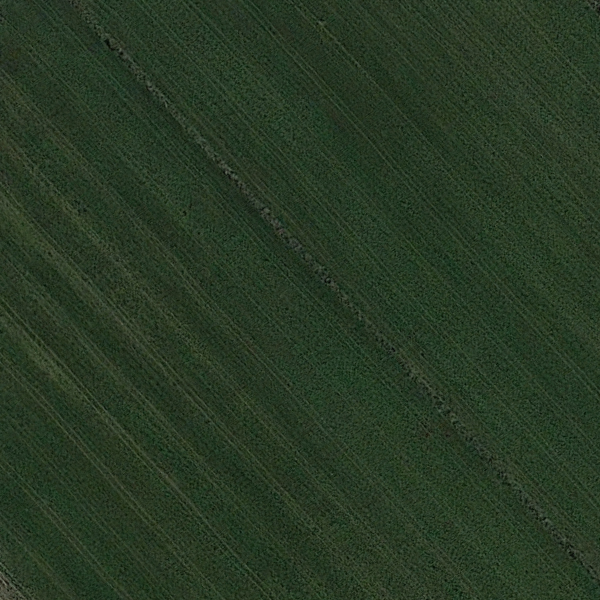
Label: Meadow